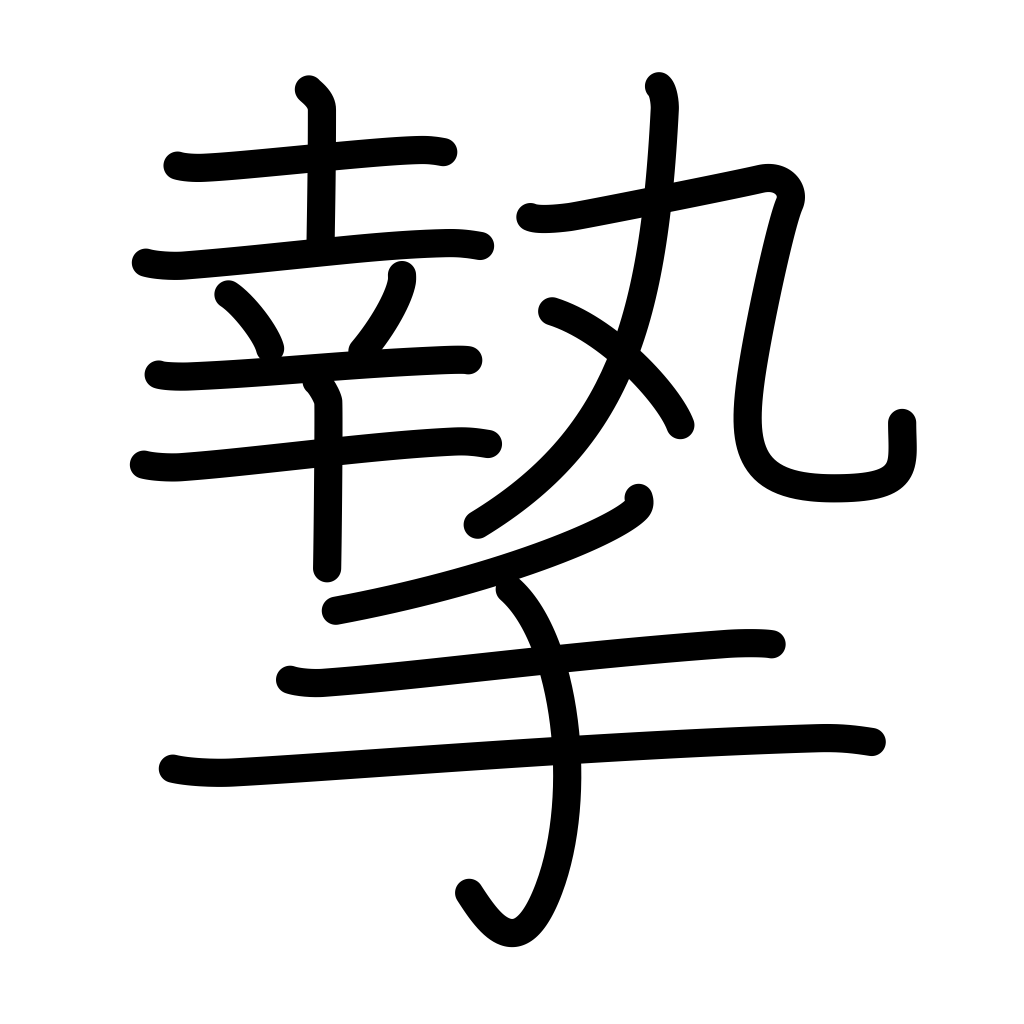
Meaning: gift, seriousness